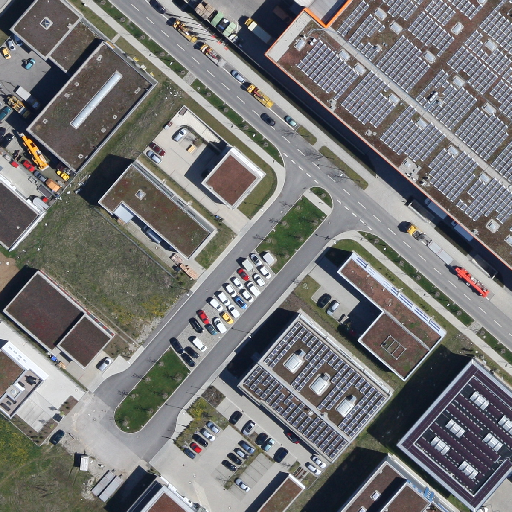
Referring expression: van in the parking area